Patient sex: F
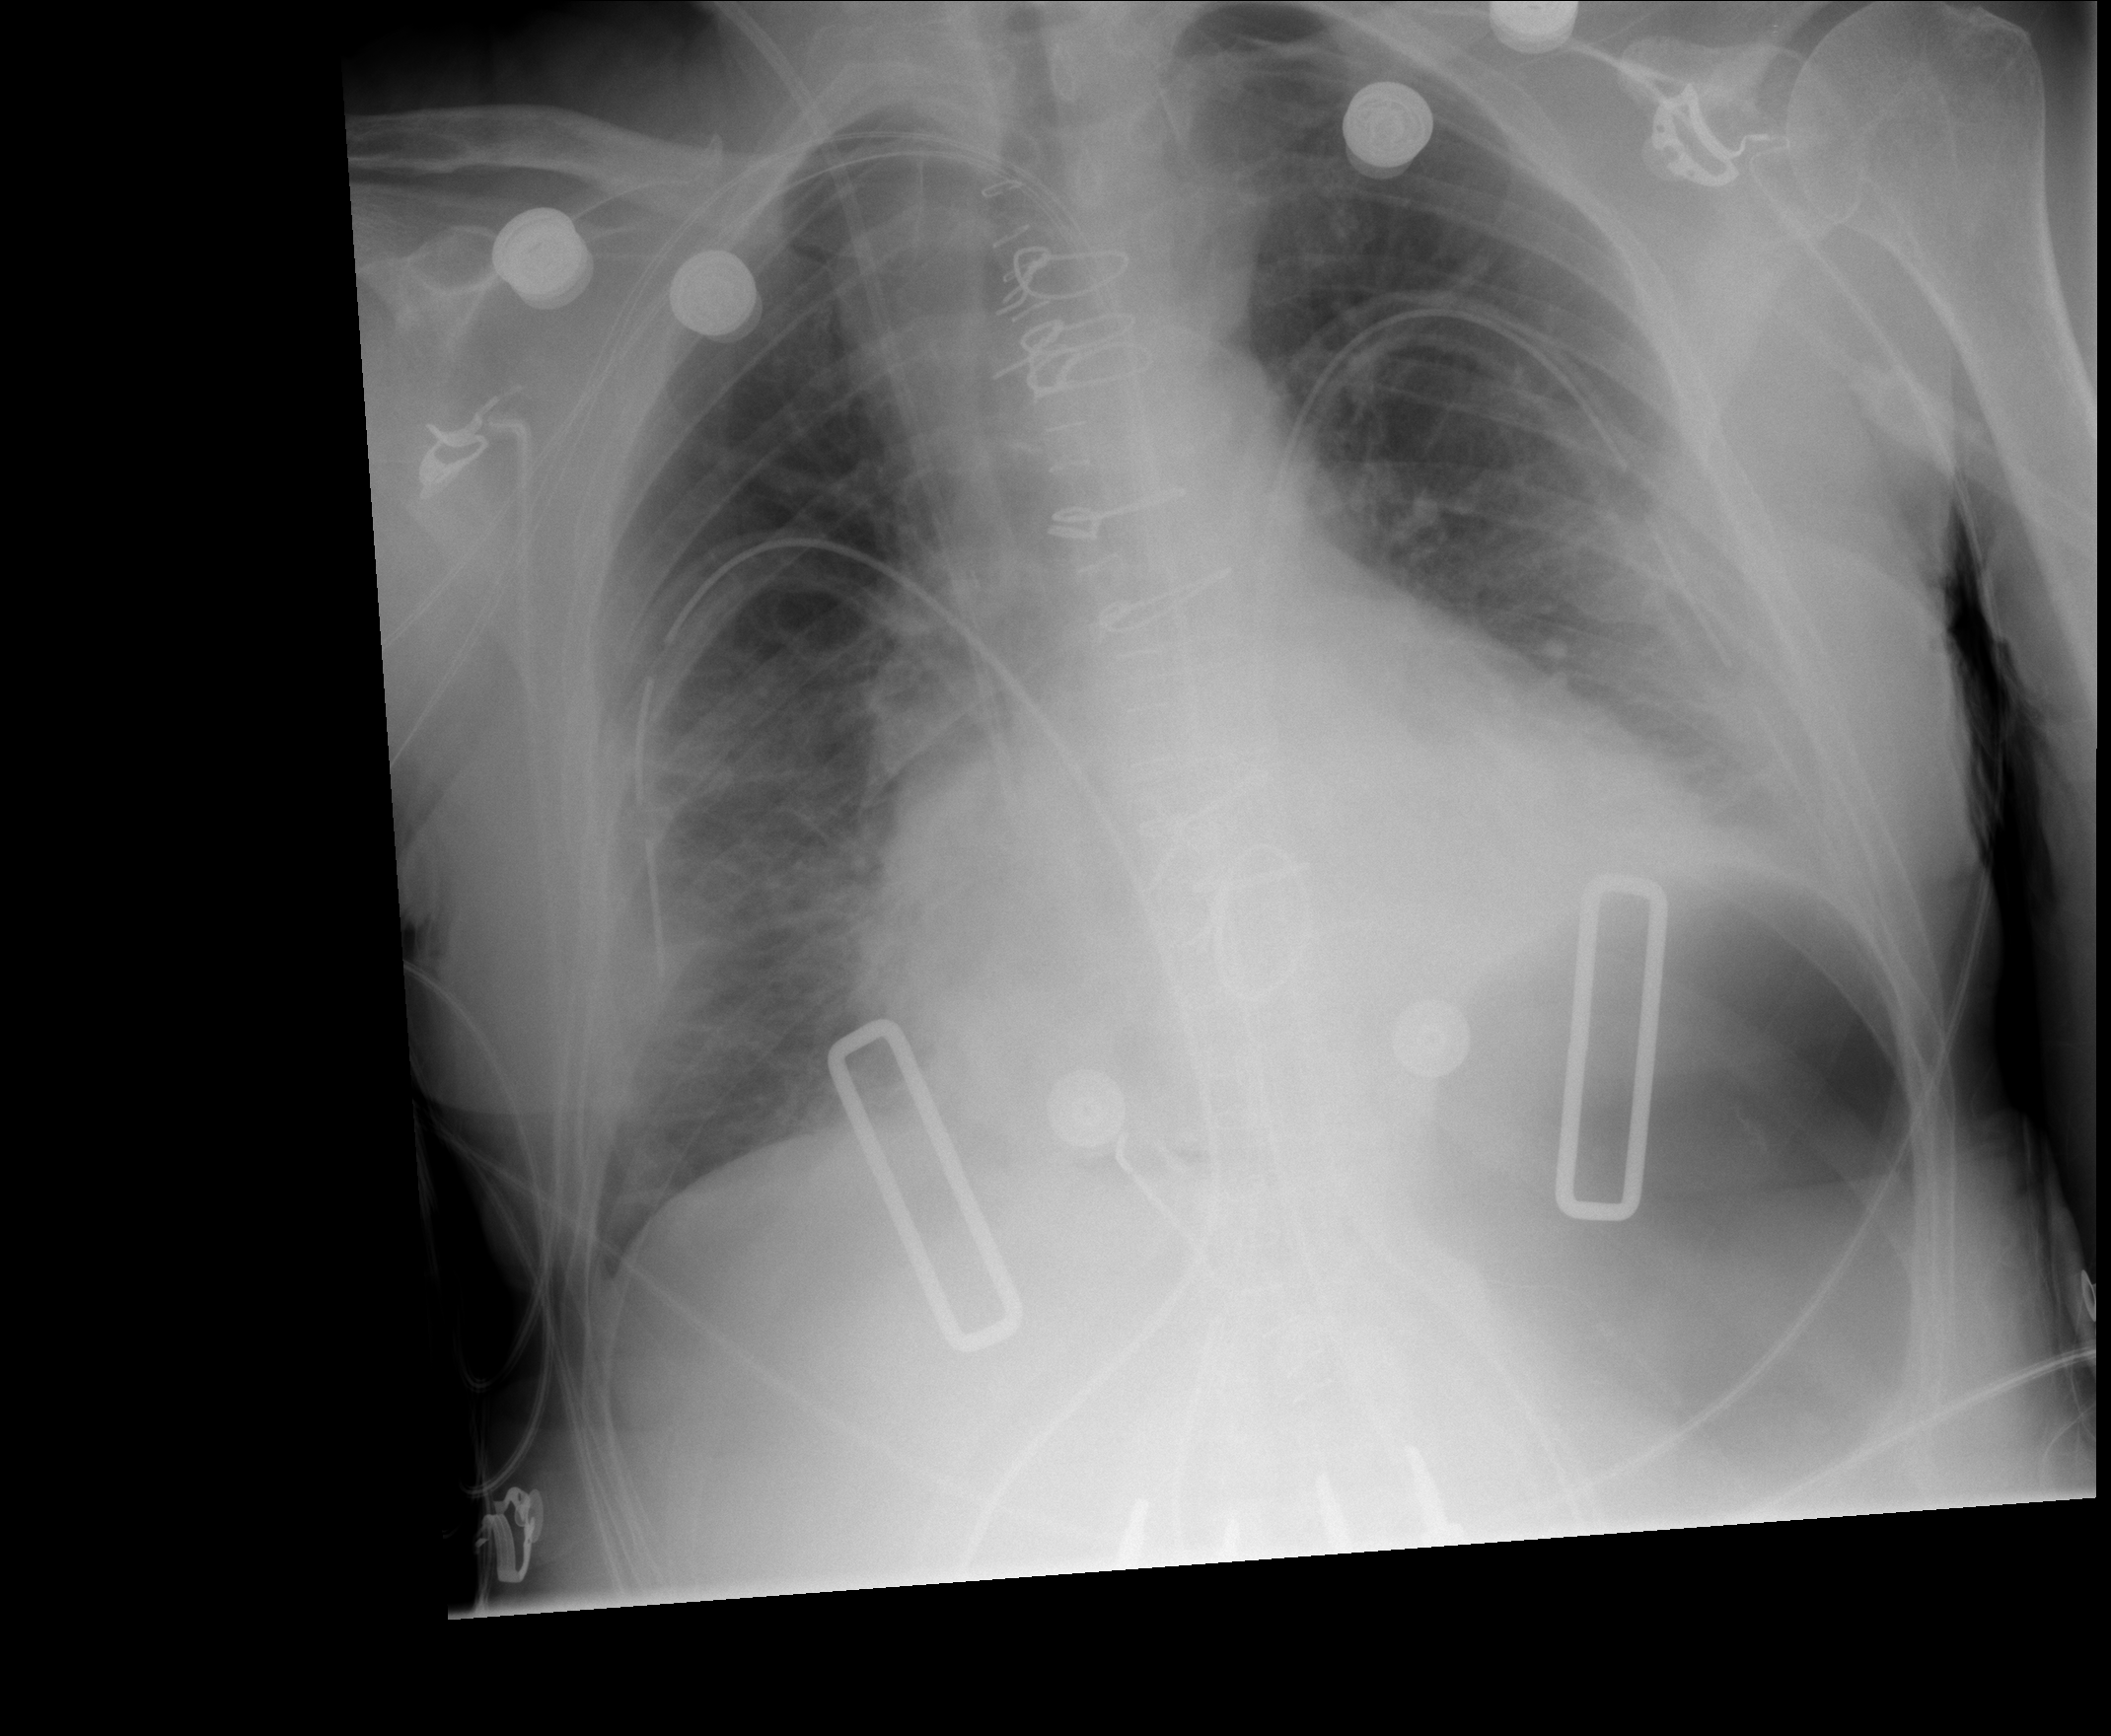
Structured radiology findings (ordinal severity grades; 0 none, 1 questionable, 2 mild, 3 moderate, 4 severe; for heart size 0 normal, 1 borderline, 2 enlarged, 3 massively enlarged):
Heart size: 2
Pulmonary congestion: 2
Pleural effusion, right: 1
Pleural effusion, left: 1
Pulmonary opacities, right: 1
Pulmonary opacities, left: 0
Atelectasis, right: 2
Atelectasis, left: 2